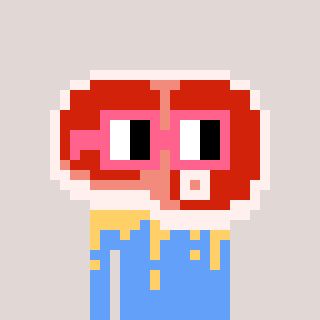
a pixel art character with square pink glasses, a steak-shaped head and a blue-colored body on a warm background